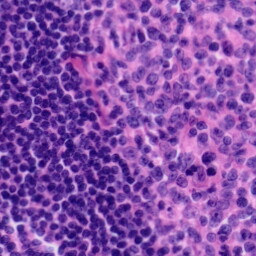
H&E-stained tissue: Tonsil